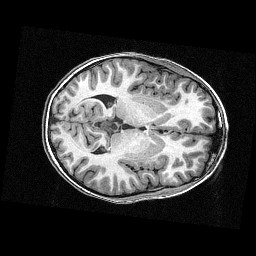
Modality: T1w
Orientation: axial
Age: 12
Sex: female
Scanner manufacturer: siemens
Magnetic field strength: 3 T
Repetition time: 2.3 s
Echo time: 0.00336 s